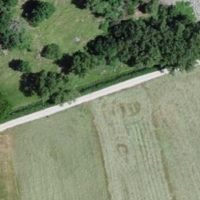
EUNIS habitat code: 24
Species observed at this site:
Coenonympha pamphilus
Aphantopus hyperantus
Melitaea athalia
Colias croceus
Melanargia galathea
Hipparchia semele
Lasiommata megera
Satyrus ferula
Minois dryas
Argynnis paphia